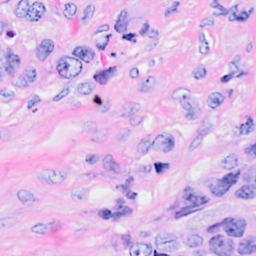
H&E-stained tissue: Breast